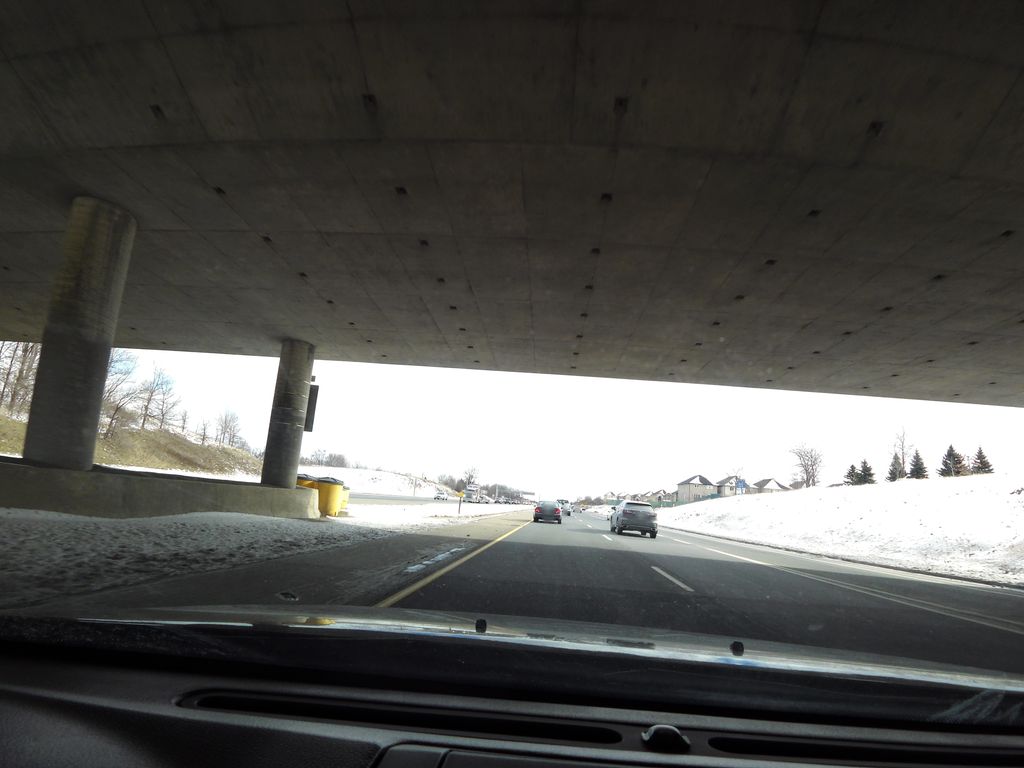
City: hamilton